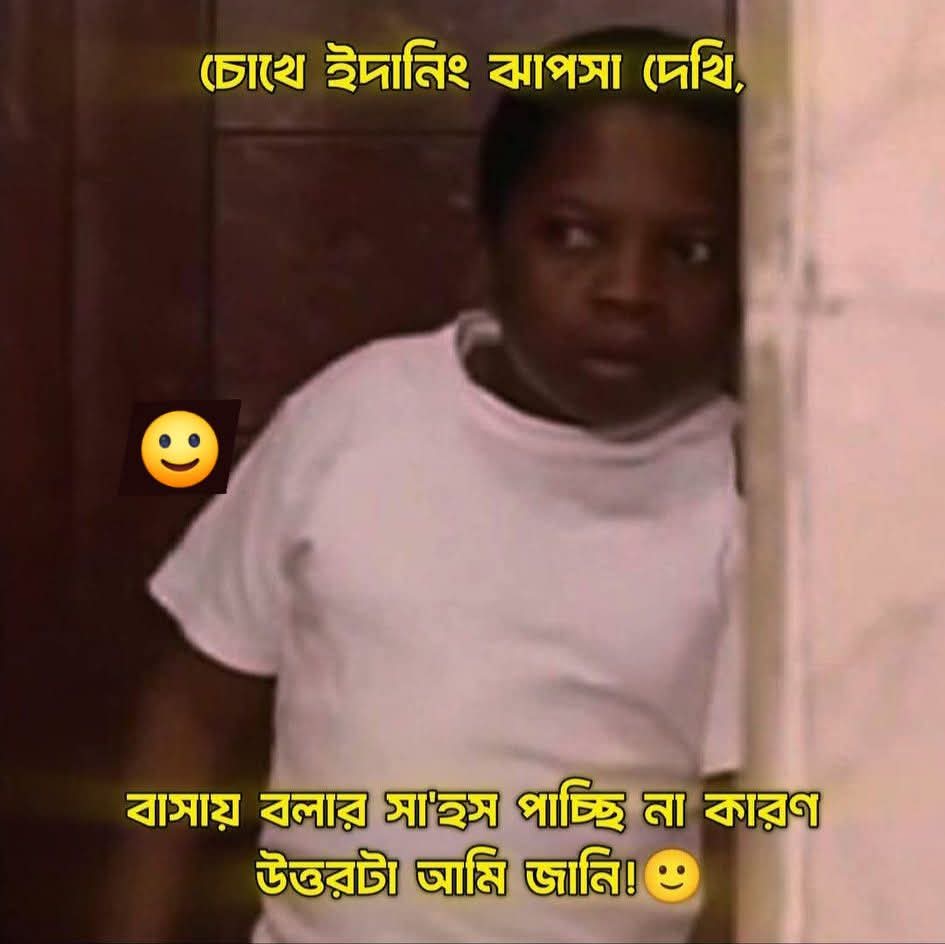
Text: চোখে ইদানিং ঝাপসা দেখি,
বাসায় বলার সা'হস পাচ্ছি না কারণ উত্তরটা আমি জানি!
Label: Non Hate